Field crop: maize
Growth stage: 1
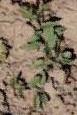
Species: convolvulus